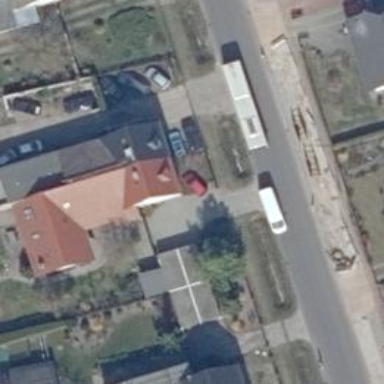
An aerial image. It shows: Semi-detached house.